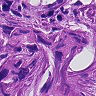
Metastatic tissue present: yes